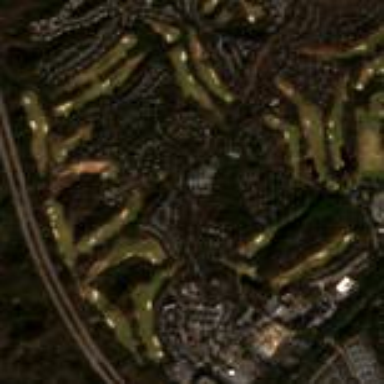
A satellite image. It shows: Golf course.